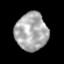
Tissue: skin
Cell type: Fibroblasts
Senescence score: 0.8089
Nuclear area (px): 1196
Mean DAPI intensity: 170.771